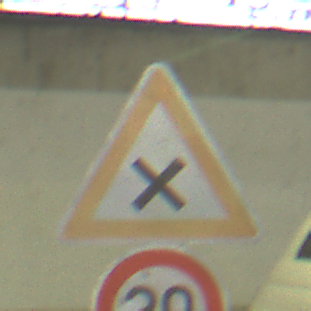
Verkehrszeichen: KreuzungOderEinmuendung
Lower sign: Geschwindigkeit30
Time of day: NotSpecified
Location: Indoor (Special)
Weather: NotSpecified
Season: NotSpecified
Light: Artificial